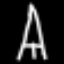
Label: The Eiffel Tower